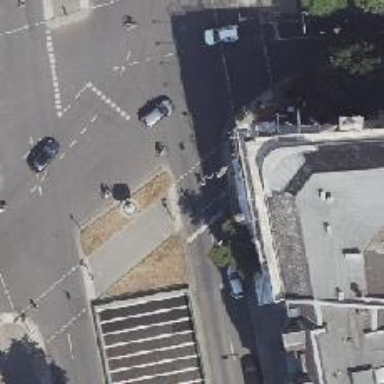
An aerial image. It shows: Crossing with traffic signals.